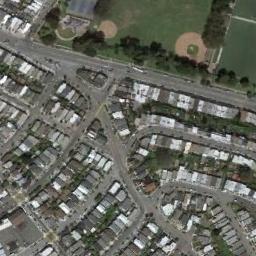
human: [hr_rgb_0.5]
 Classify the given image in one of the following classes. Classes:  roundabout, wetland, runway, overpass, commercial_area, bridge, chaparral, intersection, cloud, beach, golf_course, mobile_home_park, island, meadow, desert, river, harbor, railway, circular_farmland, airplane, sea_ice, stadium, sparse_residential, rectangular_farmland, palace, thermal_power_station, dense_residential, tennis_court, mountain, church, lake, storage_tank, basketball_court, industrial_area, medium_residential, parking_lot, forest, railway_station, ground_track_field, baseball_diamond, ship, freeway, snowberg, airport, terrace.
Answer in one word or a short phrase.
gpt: baseball_diamond